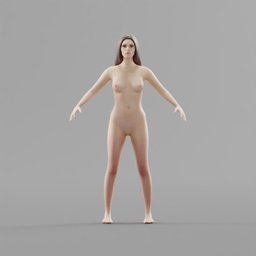
Label: people